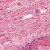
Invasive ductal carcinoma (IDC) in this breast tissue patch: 0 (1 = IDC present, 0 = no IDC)